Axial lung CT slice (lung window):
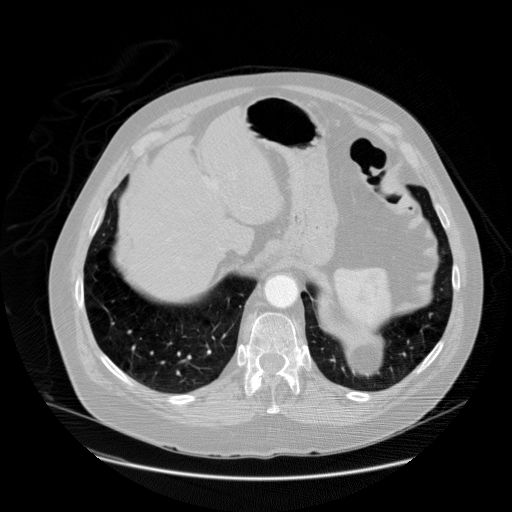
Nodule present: no